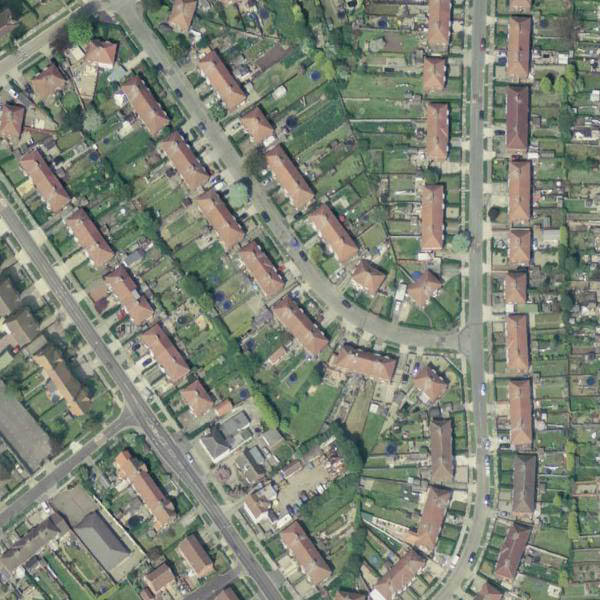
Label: DenseResidential